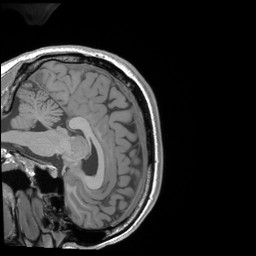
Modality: T1w
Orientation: sagittal
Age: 32
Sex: male